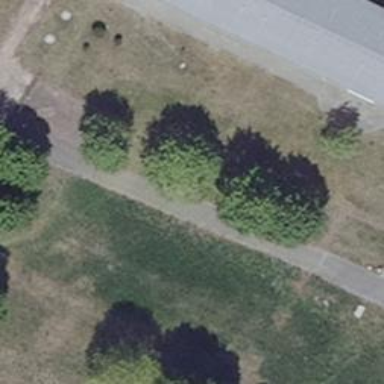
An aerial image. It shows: Row of deciduous broadleaved trees.